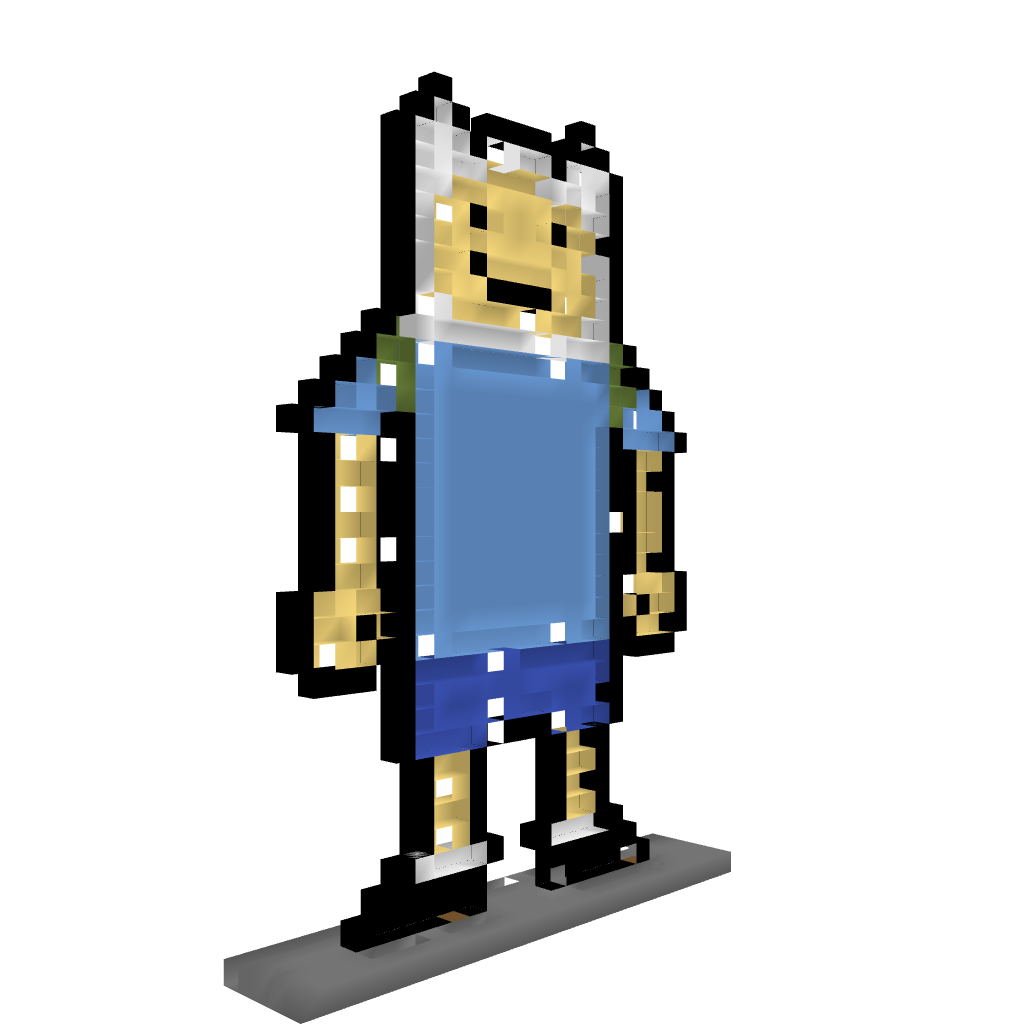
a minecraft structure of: Finn The Human high quality